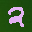
Label: 2